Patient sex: M
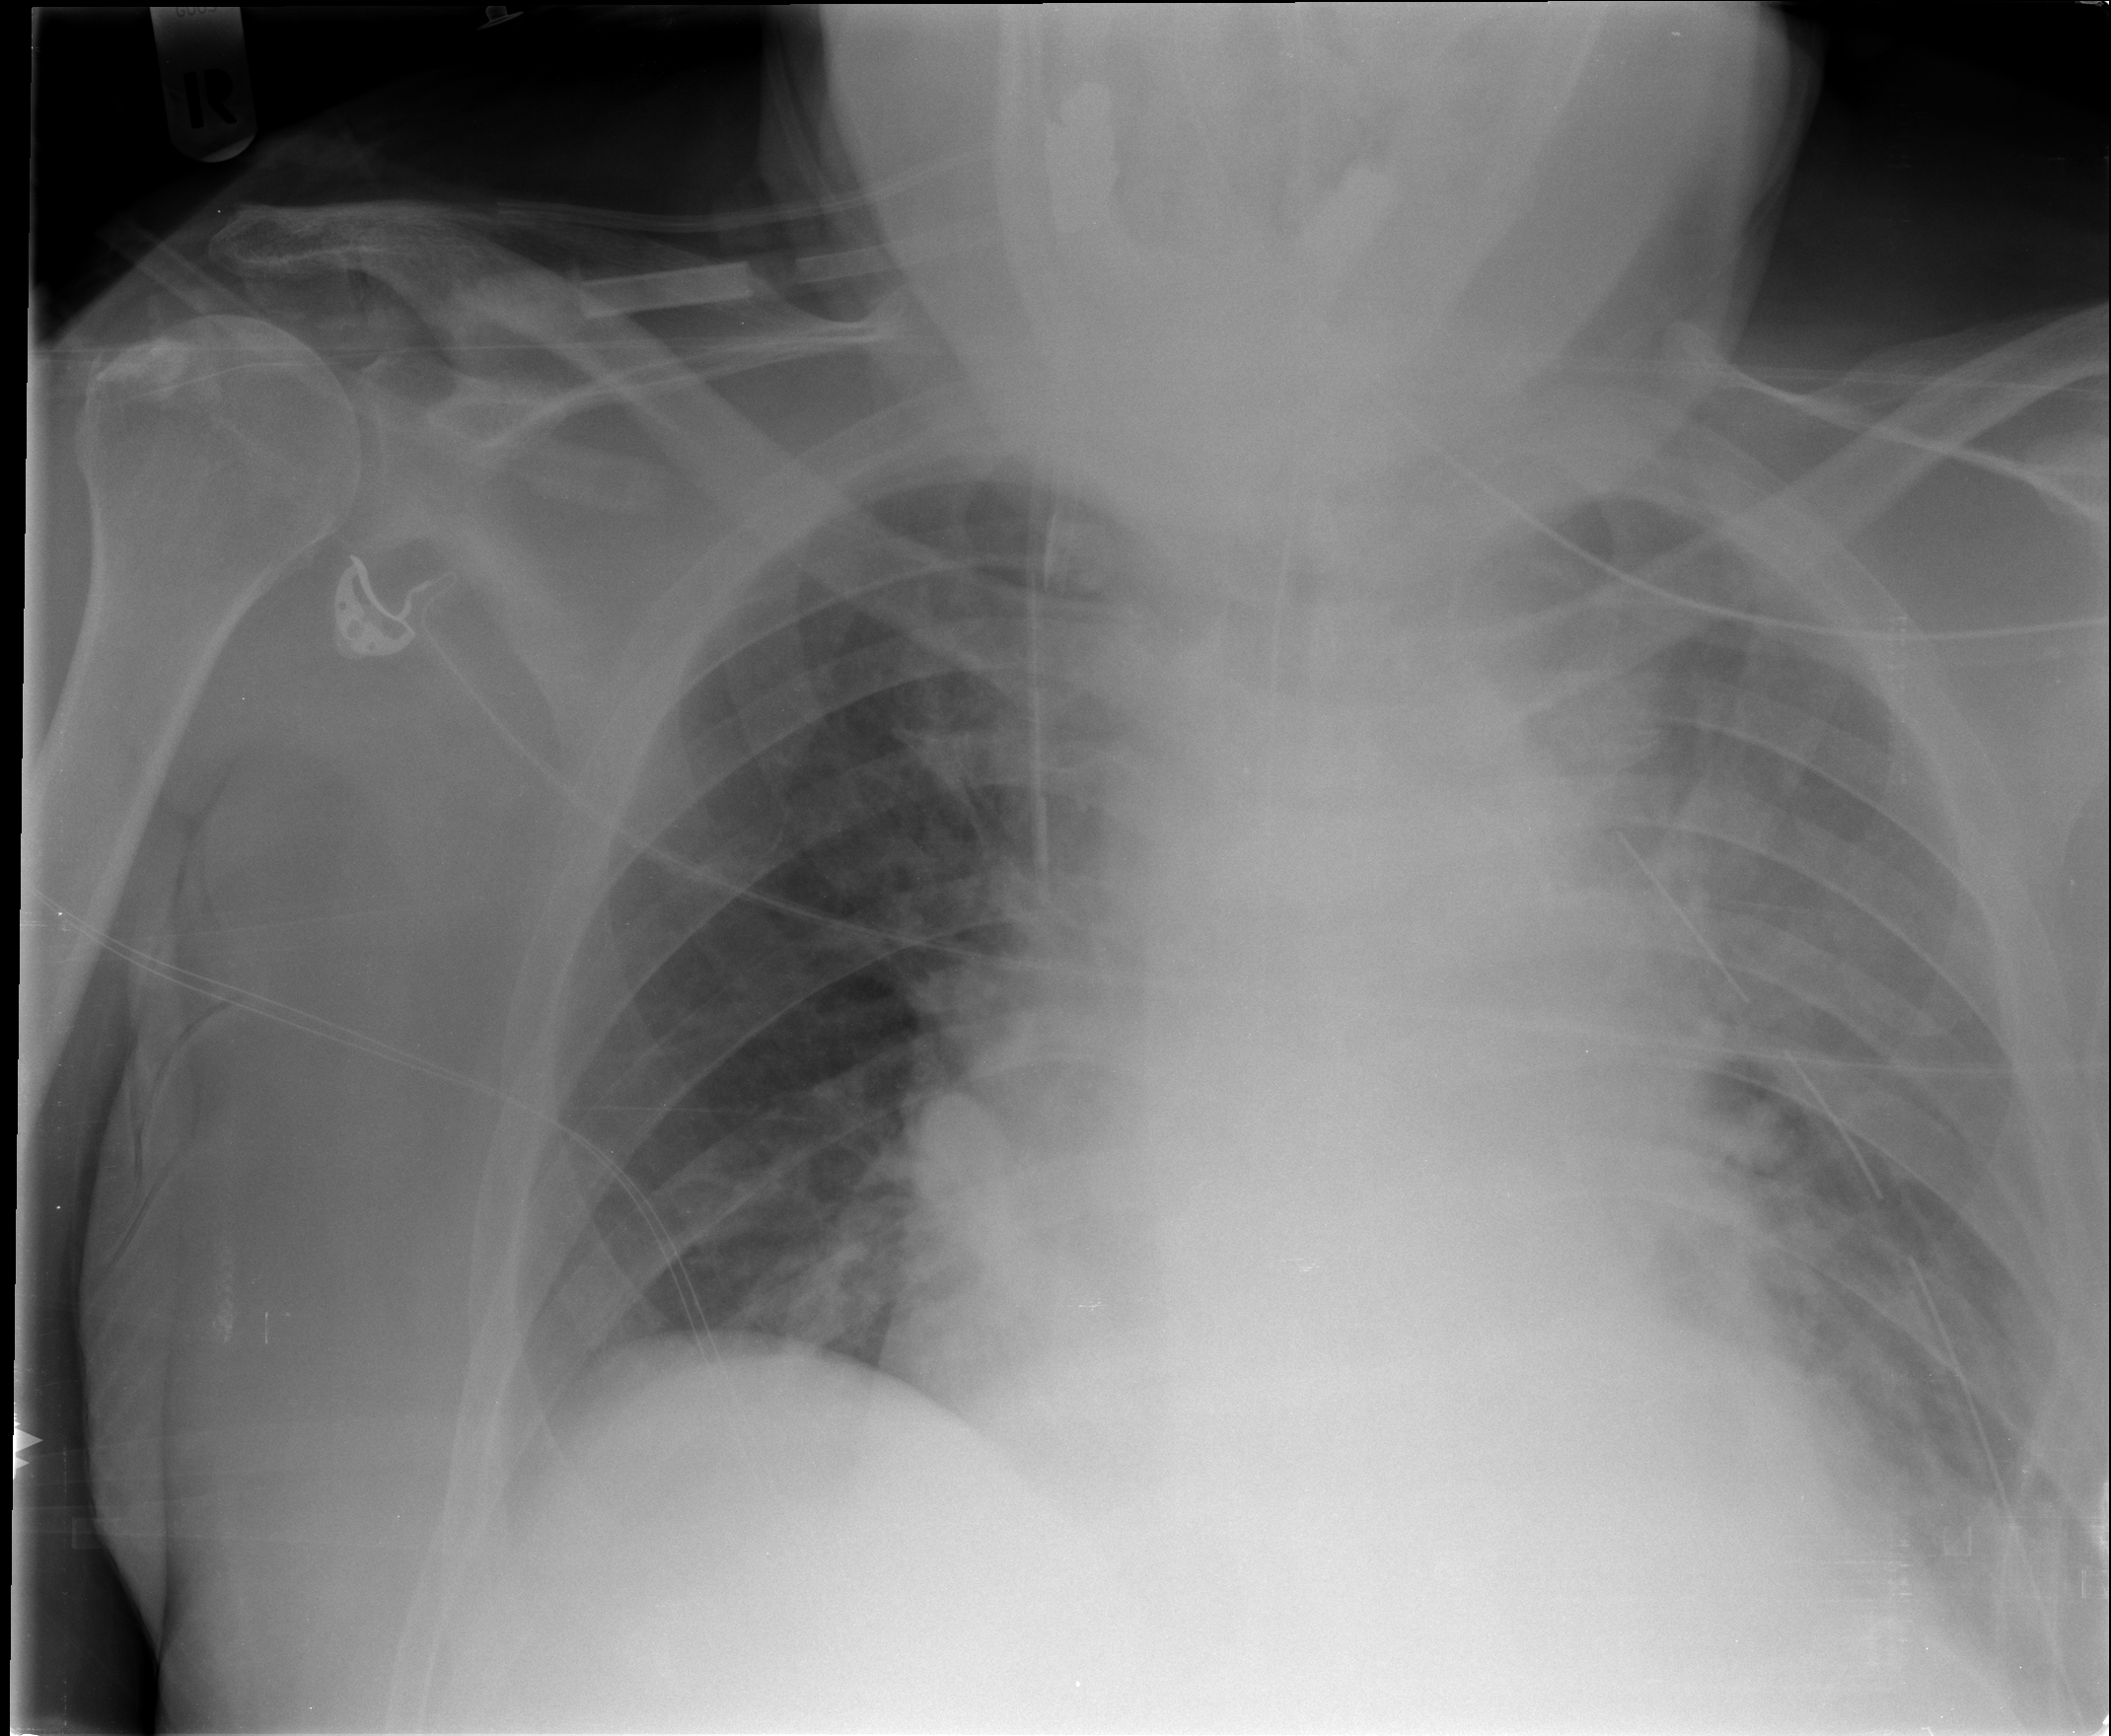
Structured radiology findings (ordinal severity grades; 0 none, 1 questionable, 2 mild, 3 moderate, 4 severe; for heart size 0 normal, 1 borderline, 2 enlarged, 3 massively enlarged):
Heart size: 2
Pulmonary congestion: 2
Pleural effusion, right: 1
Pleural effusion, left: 2
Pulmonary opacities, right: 0
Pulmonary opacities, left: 0
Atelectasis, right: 2
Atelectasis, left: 2